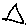
Label: triangle